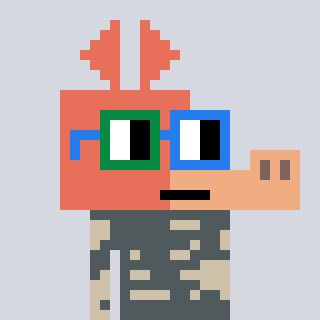
a pixel art character with square green and blue glasses, a aardvark-shaped head and a bege-colored body on a cool background